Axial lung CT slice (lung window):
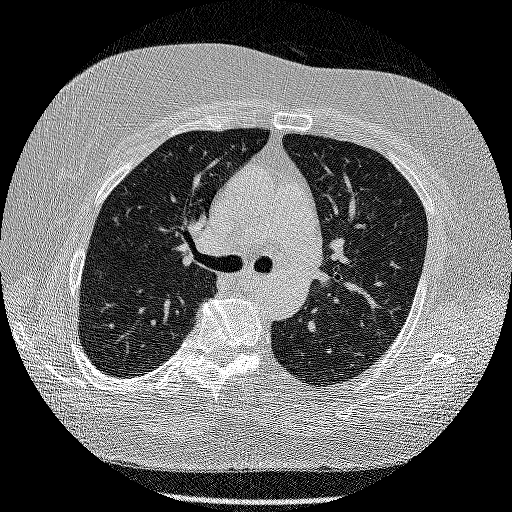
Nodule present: no